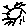
Label: sun